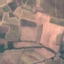
Land use / land cover: PermanentCrop